Field crop: maize
Growth stage: 2
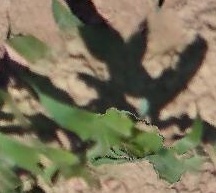
Species: maize